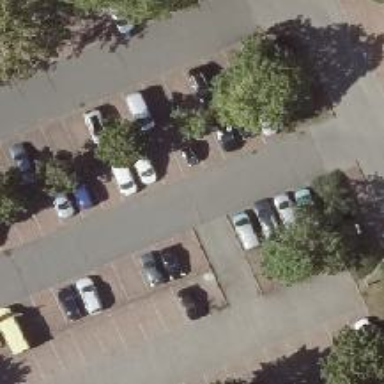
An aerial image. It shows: Road serving as parking aisle.